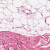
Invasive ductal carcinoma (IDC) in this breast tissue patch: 0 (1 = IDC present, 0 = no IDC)